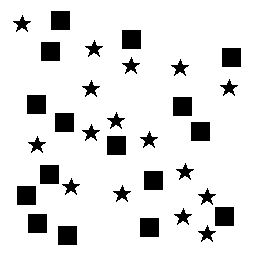
Squares: 16
Triangles: 0
Stars: 16
Total shapes: 32